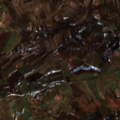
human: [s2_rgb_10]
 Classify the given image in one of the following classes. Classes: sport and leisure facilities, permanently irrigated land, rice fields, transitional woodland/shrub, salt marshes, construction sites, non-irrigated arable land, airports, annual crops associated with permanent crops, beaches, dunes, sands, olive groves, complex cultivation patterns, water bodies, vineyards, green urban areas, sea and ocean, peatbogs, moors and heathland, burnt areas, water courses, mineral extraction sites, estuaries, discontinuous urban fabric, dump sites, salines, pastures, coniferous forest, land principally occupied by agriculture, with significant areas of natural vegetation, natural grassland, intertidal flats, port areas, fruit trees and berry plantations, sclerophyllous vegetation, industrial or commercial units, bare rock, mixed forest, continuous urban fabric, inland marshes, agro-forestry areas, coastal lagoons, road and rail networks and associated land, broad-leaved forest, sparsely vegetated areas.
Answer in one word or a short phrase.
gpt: non-irrigated arable land, complex cultivation patterns, land principally occupied by agriculture, with significant areas of natural vegetation, broad-leaved forest